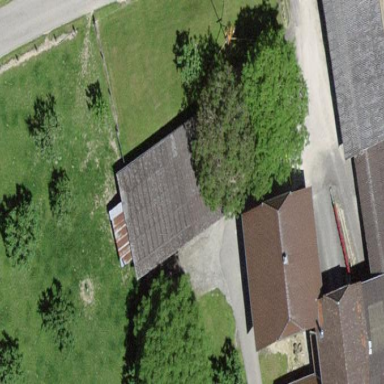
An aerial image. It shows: Shed building.